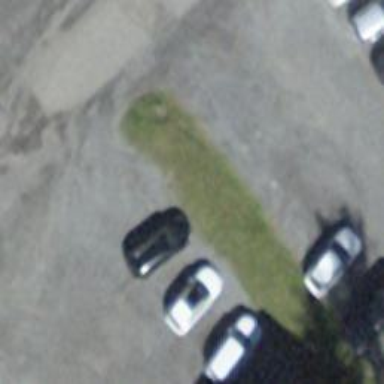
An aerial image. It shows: Parking area.